Interaction volume radius: 5 \u00c5
Interaction volume height: 20 \u00c5
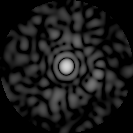
Disorder parameter: 0.8207